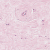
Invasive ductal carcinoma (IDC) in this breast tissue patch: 0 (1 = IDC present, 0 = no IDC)